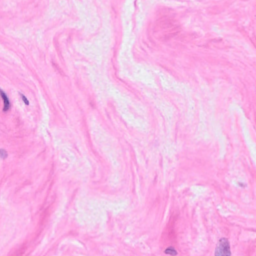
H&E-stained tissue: Breast